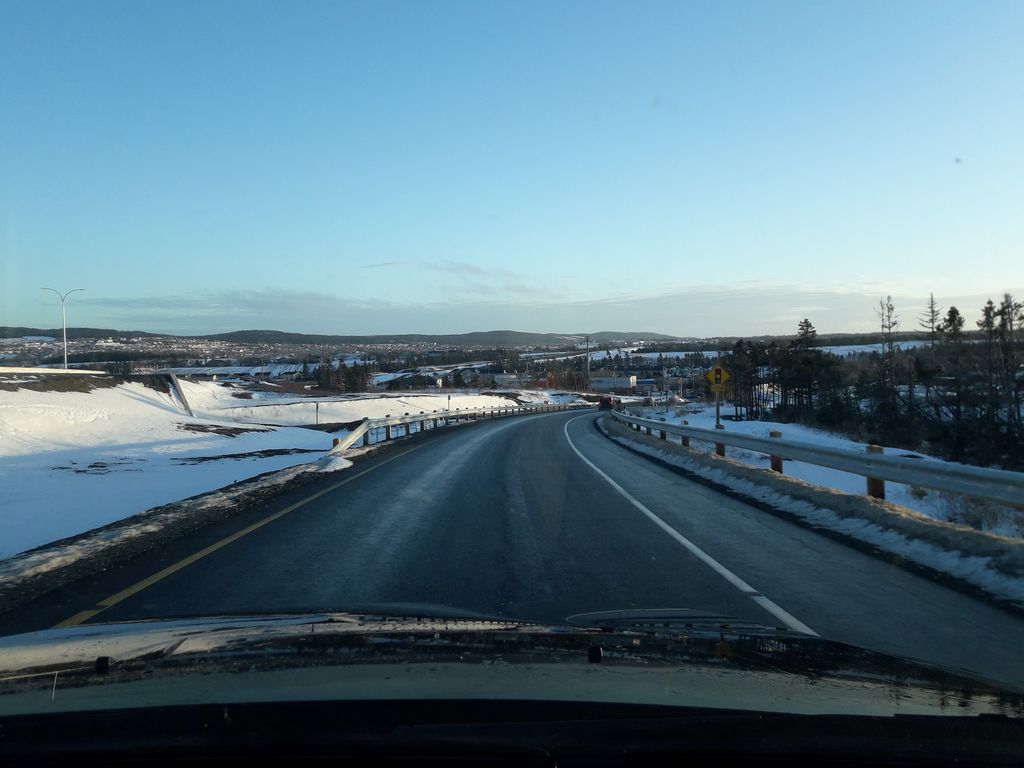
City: st_johns